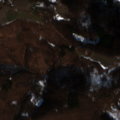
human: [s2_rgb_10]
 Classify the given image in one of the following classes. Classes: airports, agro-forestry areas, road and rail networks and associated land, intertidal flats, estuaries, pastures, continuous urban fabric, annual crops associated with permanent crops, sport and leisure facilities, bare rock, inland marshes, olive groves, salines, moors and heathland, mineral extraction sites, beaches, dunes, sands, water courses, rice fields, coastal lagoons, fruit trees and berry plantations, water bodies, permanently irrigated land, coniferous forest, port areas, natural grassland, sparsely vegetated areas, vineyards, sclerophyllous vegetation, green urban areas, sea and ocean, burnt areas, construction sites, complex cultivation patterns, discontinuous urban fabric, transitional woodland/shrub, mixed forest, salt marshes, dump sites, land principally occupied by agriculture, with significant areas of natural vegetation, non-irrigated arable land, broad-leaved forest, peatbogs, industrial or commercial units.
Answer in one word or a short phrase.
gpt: land principally occupied by agriculture, with significant areas of natural vegetation, broad-leaved forest, transitional woodland/shrub